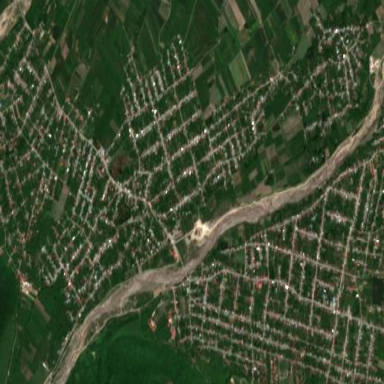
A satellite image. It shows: Residential area in village.